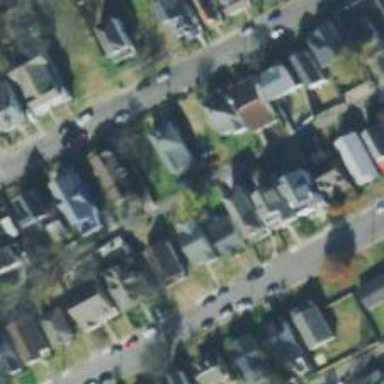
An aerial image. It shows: Alleyway designated as service road.